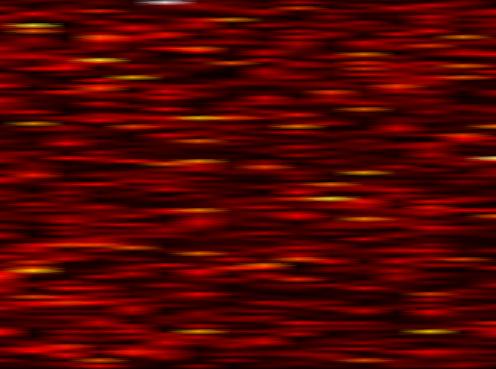
Label: FBMC